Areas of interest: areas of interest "Parking Lot"
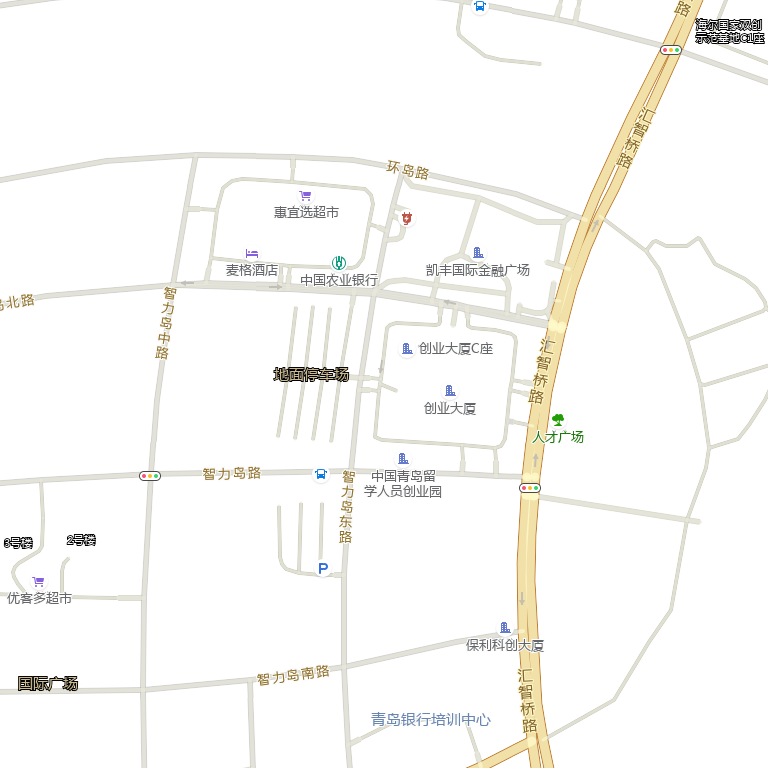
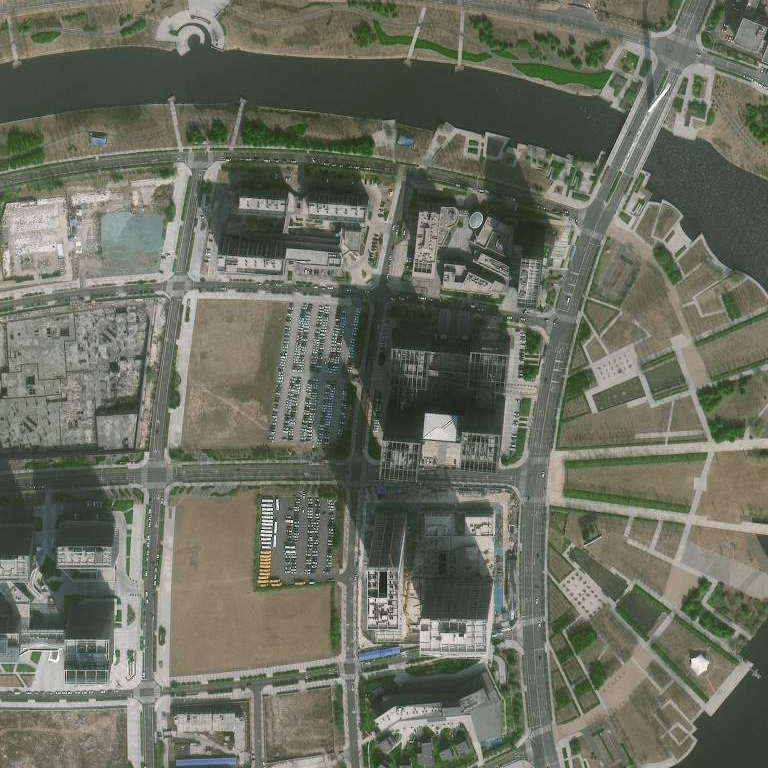